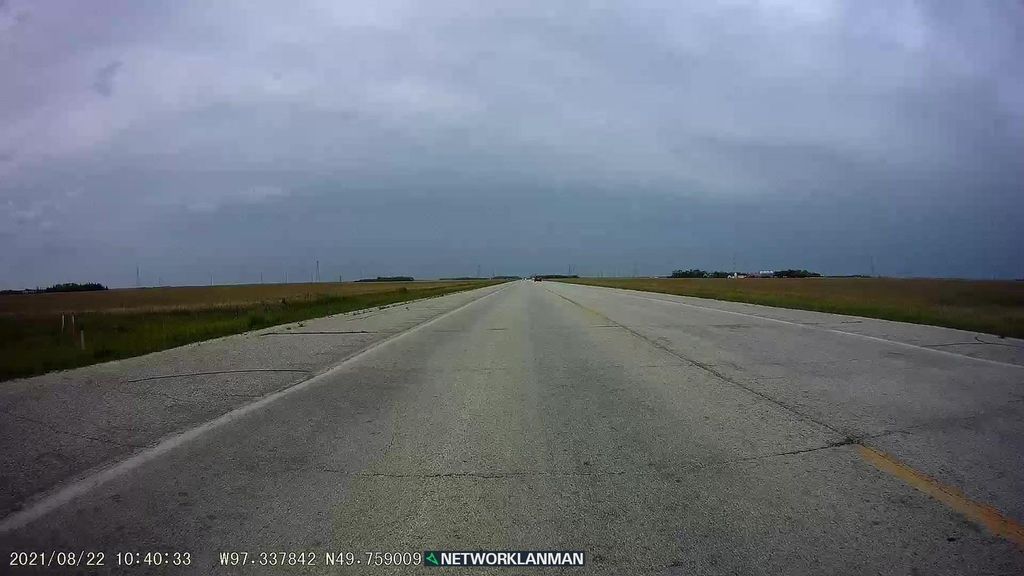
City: winnipeg